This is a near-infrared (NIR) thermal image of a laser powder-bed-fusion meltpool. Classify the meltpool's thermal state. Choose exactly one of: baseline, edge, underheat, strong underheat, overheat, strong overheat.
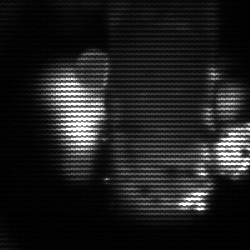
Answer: strong underheat